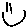
Label: smiley face